Question: I need an accurate searching function whether in jquery or c#. If possible I want the searching as brilliant as google :-)
So here is c# code:
Brief explanation:
This searches all users in database that has complete information. It searches all users except the currently logged in user.
'''
string[] ck = keyword.Split(new string[] { " ", ",", "." },
StringSplitOptions.RemoveEmptyEntries);
using (dbasecore db = ConfigAndResourceComponent.BaseCampContext())
{
var results = (from u in db.users
join uinfo in db.userinfoes
on u.UserID equals uinfo.UserID
where u.UserID != userid &&
(ck.Contains(u.LastName) || ck.Contains(u.FirstName) ||
ck.Contains(u.MiddleName) || ck.Contains(u.LoginID))
orderby u.LastName, u.FirstName, u.MiddleName ascending
select uinfo).Skip(skip).Take(take).ToList();
return (from i in results select new UserInfo(i)).ToList();
}
'''
And the result:

The encircled name must be on the top of the search items since it matches more keyword.
Any idea?
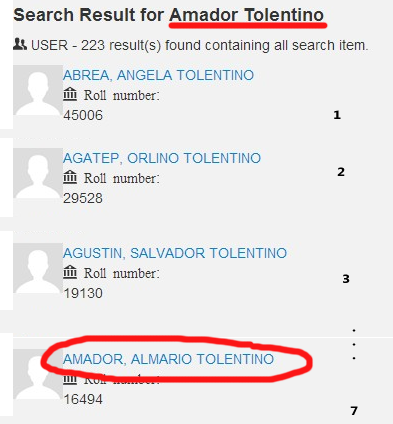
Answer: For simplicity I will use one table with user entity like this:
'''
public class User
{
public int Id { get; set; }
public string FirstName { get; set; }
public string LastName { get; set; }
public string MiddleName { get; set; }
}
'''
Here is query (works in EF) which calculates match value for each user, and then select only those which matched some keywords, ordering results by match value:
'''
var keywords = new [] {"Sergey", "Berezovskiy"};
var users = from u in context.Users
let match = (keywords.Contains(u.FirstName) ? 1 : 0) +
(keywords.Contains(u.LastName) ? 1 : 0) +
(keywords.Contains(u.MiddleName) ? 1 : 0)
where match > 0
orderby match descending,
u.LastName, u.FirstName
select u;
'''
Range variable 'match' will have values from '0' (if none fields matched keywords) to '3' (if all fields matched).